Field crop: maize
Growth stage: 2
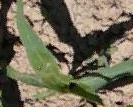
Species: maize